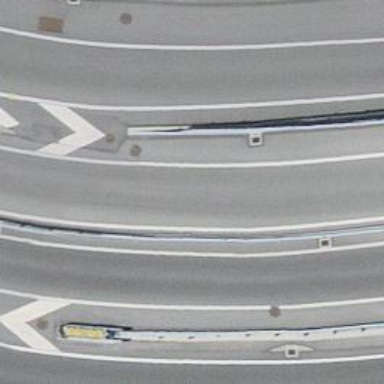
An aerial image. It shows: Motorway link with asphalt surface and embankment.